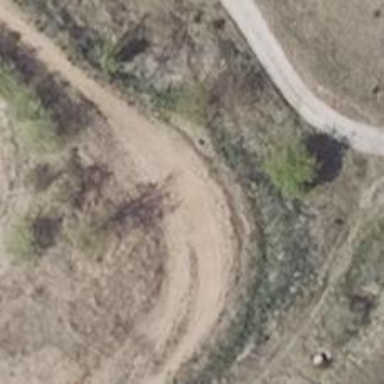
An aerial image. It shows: Motocross raceway with sandy surface.